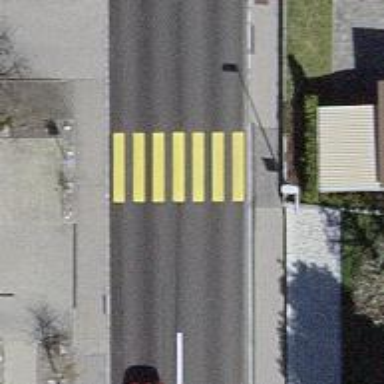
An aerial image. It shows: Uncontrolled zebra crossing on the road.